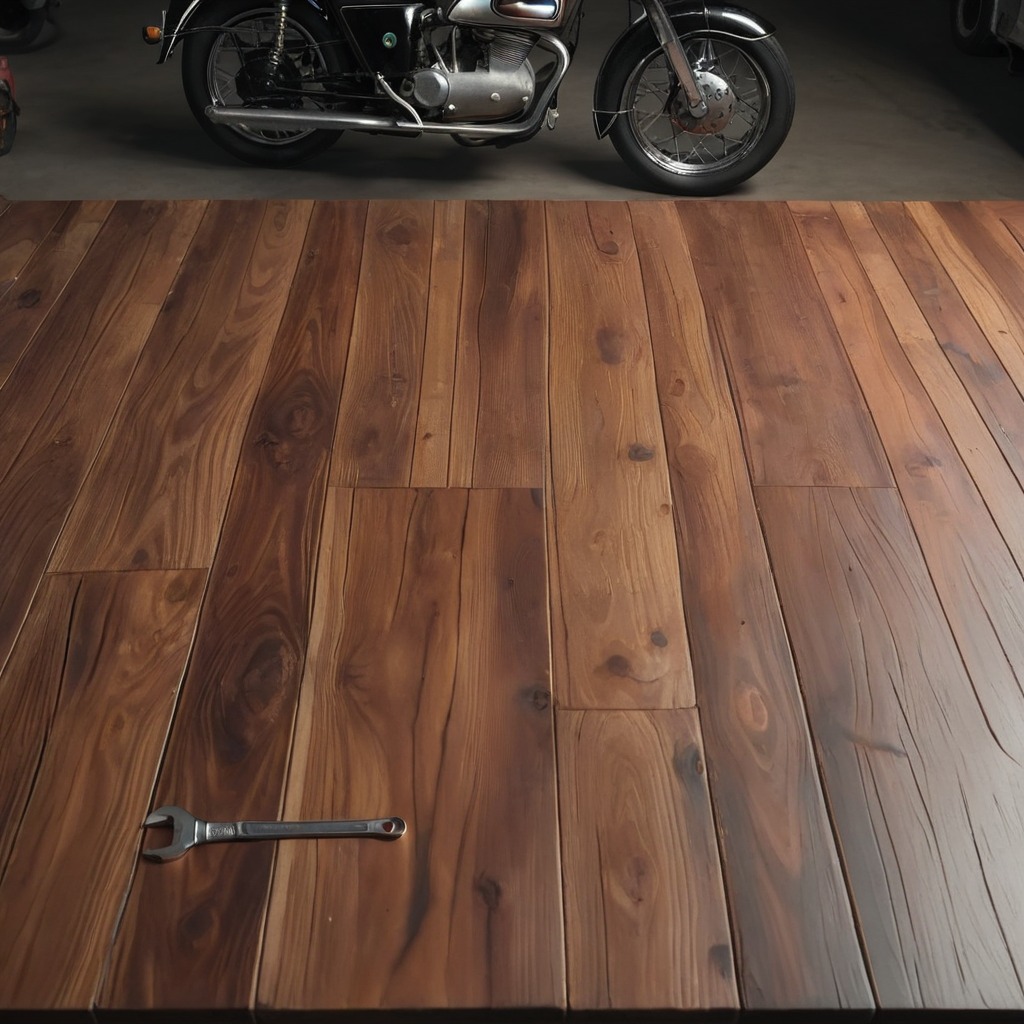
An wrench lies on the oil-spilled wooden table in a vintage motorcycle garage.